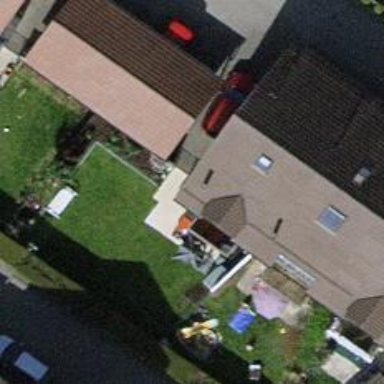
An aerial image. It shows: Garage building.